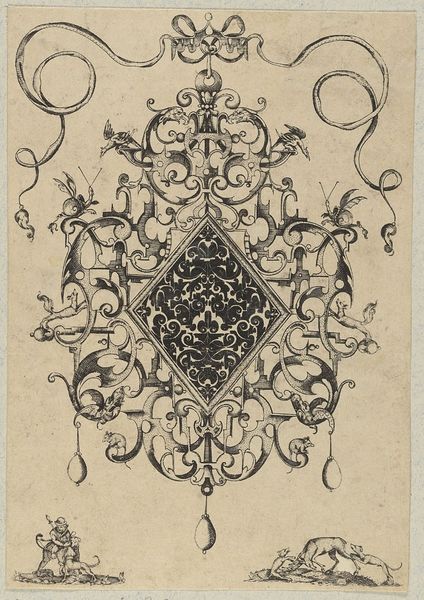
Titel: Anhänger aus Schweifwerk, in der Mitte Schwarzornament in Deltaform, unten Jäger und Hunde
Künstler: Corwinian Saur
Standort: Hamburg
Institution: Museum für Kunst und Gewerbe Hamburg
Schlagwörter: vogel, weiß, schmuck, schwarz, hund, hunde, tiere, muster, ornament, krone, renaissance, maus, papier, grafik, graphik, dekoration, ornamente, fotografie, photographie, druckgraphik, druckgrafik, stich, jagd, kunstgewerbe, hirsch, hirsche, jäger, jagdhund, antik, fabelwesen, kupferstich, kunsthandwerk, pfeil, ungeheuer, dekorativ, jagen, monster, groteske, nager, fabeltier, schlaufen, fabeltiere, goldschmiedearbeit, zwitterwesen, monstrum, juwelen, reproduktionen, industriedesign, druckerzeugnisse, schweifwerk, dekoratv, vögel, tierornamente, ornamentstich, vorlageblätter, nagetiere, schweifwerkgroteske